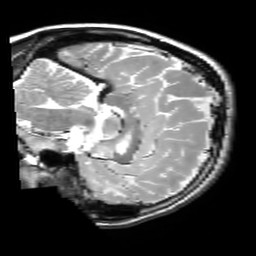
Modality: T2w
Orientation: sagittal
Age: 24
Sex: female
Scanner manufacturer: philips
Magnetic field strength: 3 T
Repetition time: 3 s
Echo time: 0.08 s